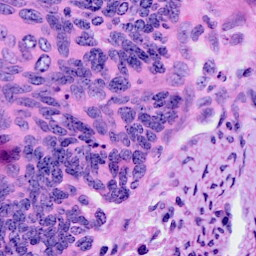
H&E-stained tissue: Cervix